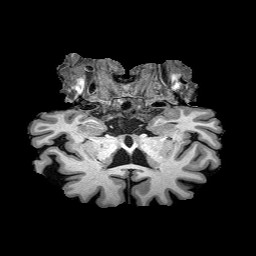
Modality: T1w
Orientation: sagittal
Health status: healthy